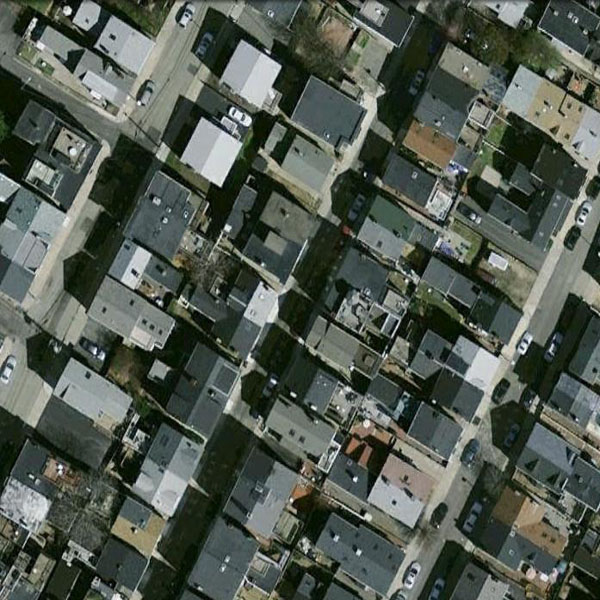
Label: Residential